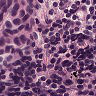
Metastatic tissue present: yes